Interaction volume radius: 5 \u00c5
Interaction volume height: 40 \u00c5
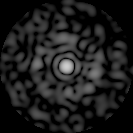
Disorder parameter: 0.8237